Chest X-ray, PA view. Patient: 8 years old, sex M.
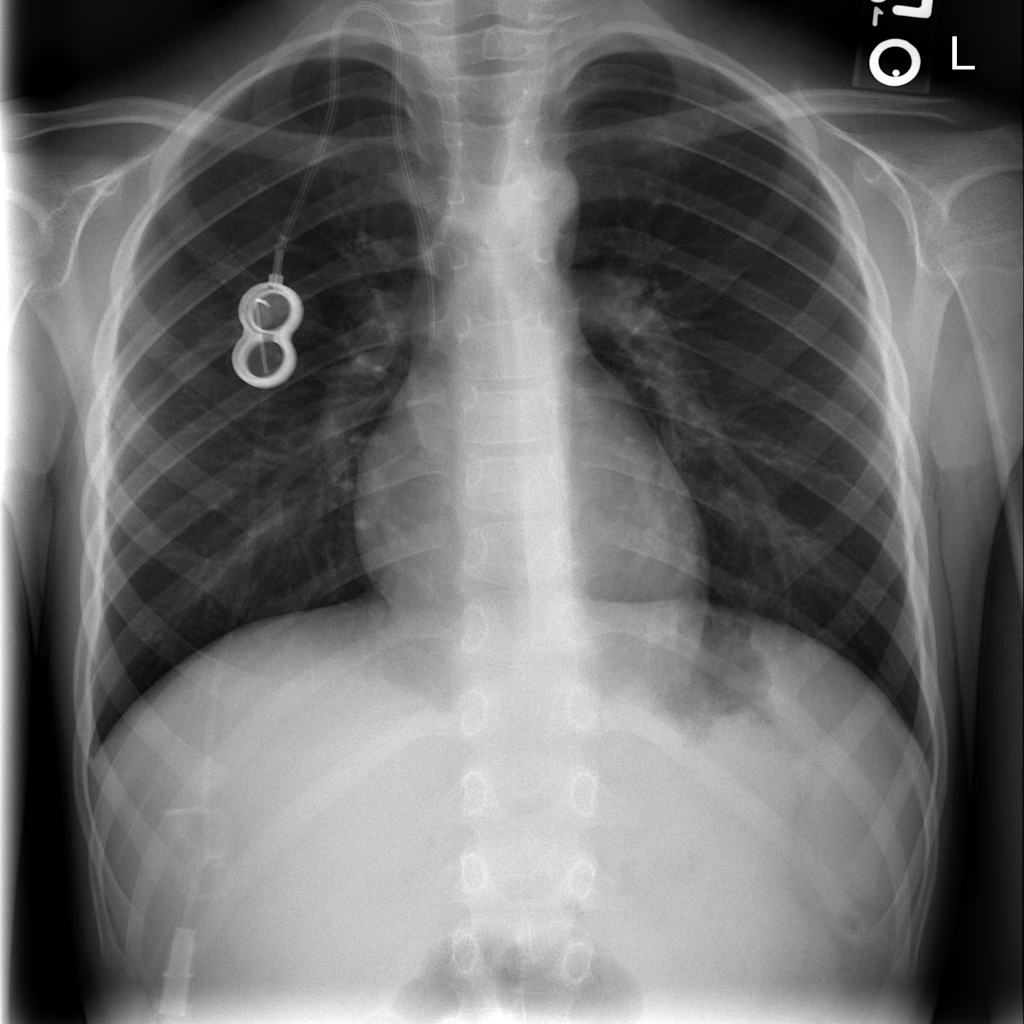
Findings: No Finding